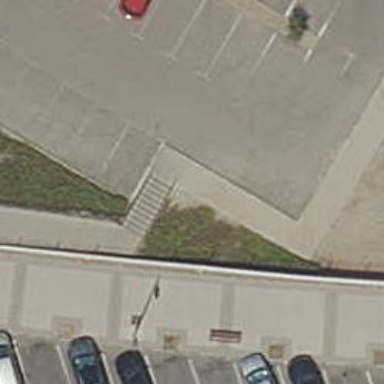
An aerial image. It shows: Set of steps on the road.